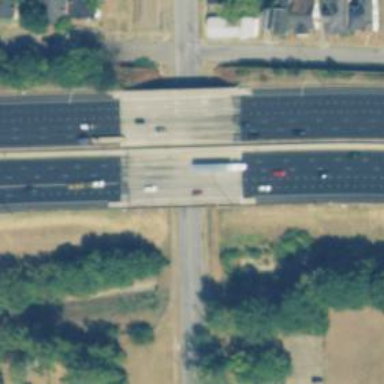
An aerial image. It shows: Motorway bridge.